Interaction volume radius: 10 \u00c5
Interaction volume height: 30 \u00c5
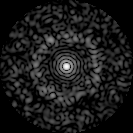
Disorder parameter: 0.8307